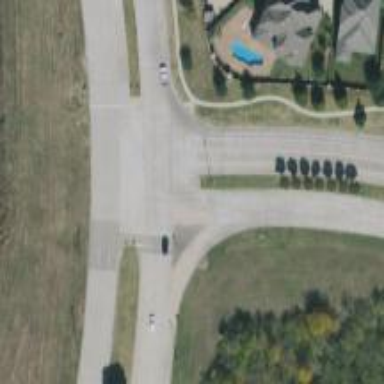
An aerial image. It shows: Secondary link road.